Question: I have a board game and its size is '500 (w) x 420 (h)' and I also have a ball, whose initial position is 'w/2 and h' relative to x and y axis which is at the middle bottom of the board. However, when I run the program, the ball is always placing below out of the window. That would make no sense at all to me since I only set the y position of the ball equal to height. Is it a glitch or am I doing anything wrong in here ?
Here is my snipet code:
'''
private double ballrealcoordinatex; //Ball's x coordinate measured in real numbers
private double ballrealcoordinatey; //Ball's y coordinate measured in real numbers
private int ballintx; //The integer x-coordinate of the ball
private int ballinty; //The integer y-coordinate of the ball
public Form1()
{
InitializeComponent();
//Set start position of the ball
ballrealcoordinatex = (double)(Width / 2 - ballradius);
ballrealcoordinatey = Height; // (double)(Height / 2 - ballradius);
ballintx = (int)System.Math.Round(ballrealcoordinatex);
ballinty = (int)System.Math.Round(ballrealcoordinatey);
}
'''

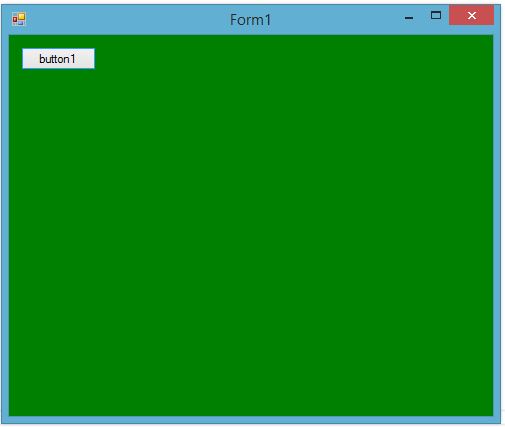
Answer: You see the nice blue frame around the window? There you go - THAT is the window size.
What you want to work with is the ClientSize
<URL>
has more explanation. The size you set includes all the surrounding ;)